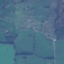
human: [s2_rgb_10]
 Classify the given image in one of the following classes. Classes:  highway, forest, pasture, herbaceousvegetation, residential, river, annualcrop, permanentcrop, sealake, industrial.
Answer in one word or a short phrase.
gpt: Pasture